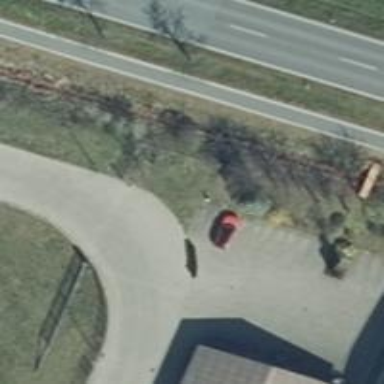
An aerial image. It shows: Driveway.